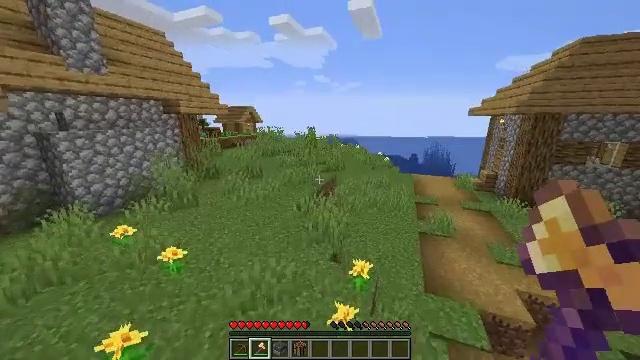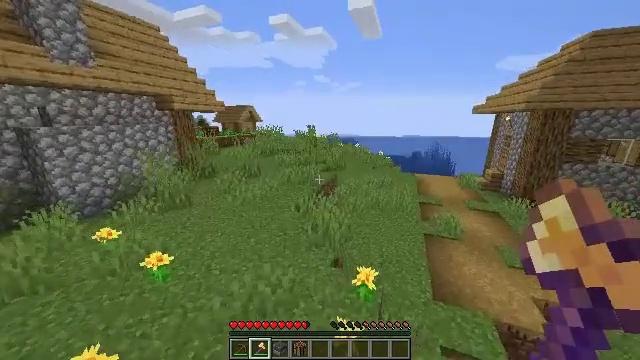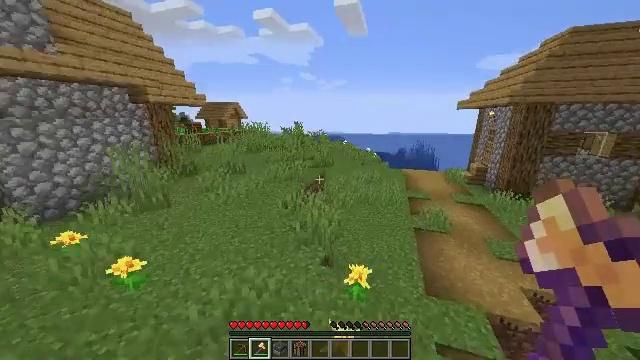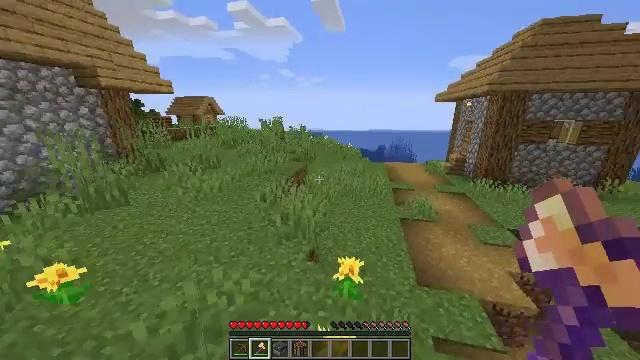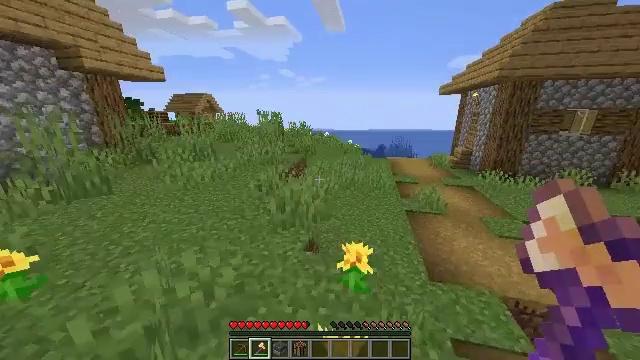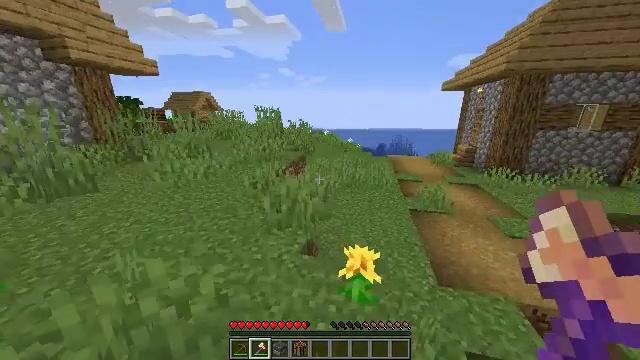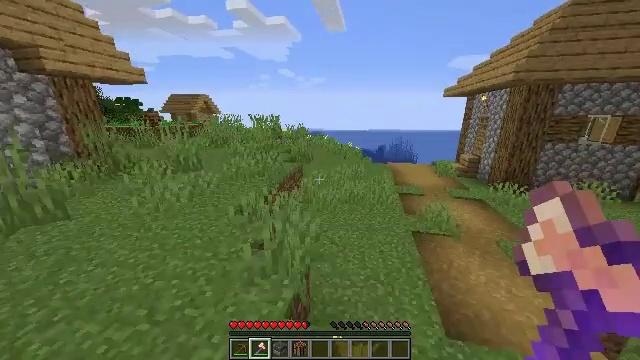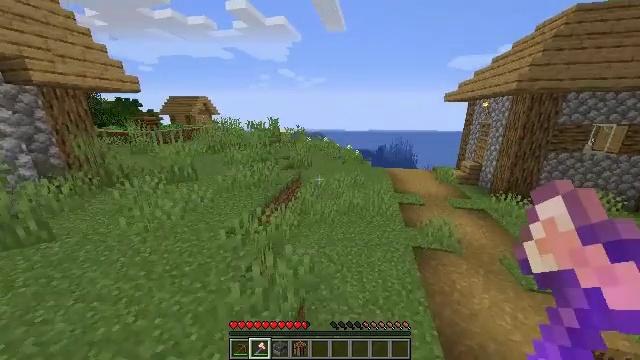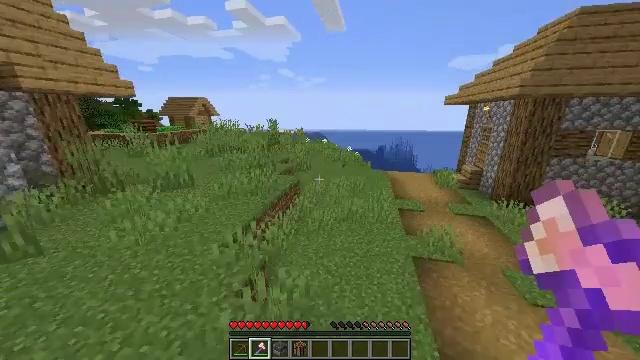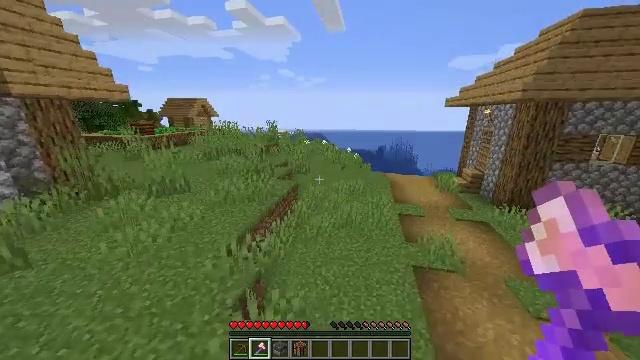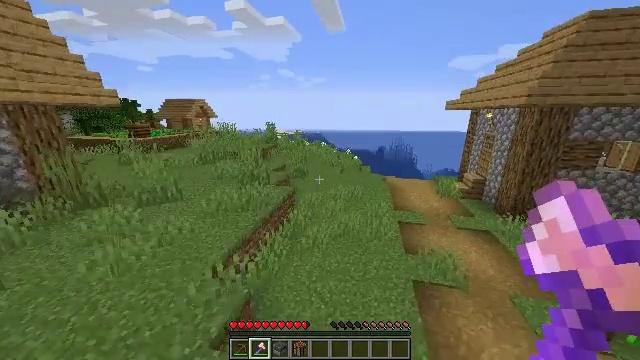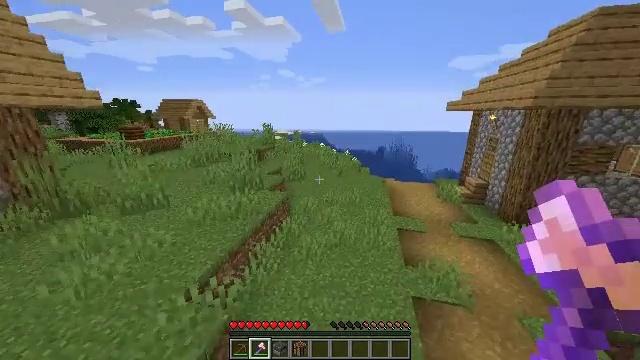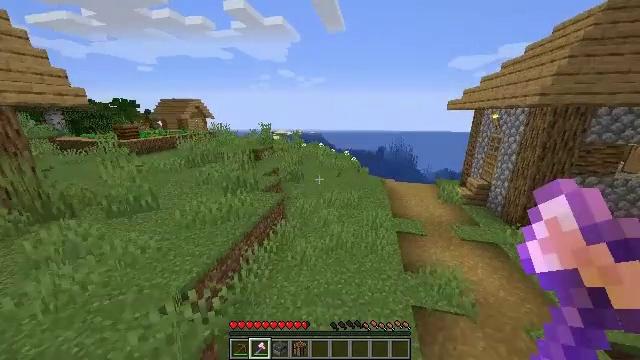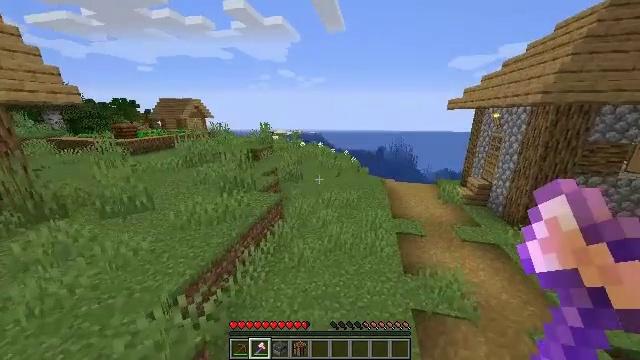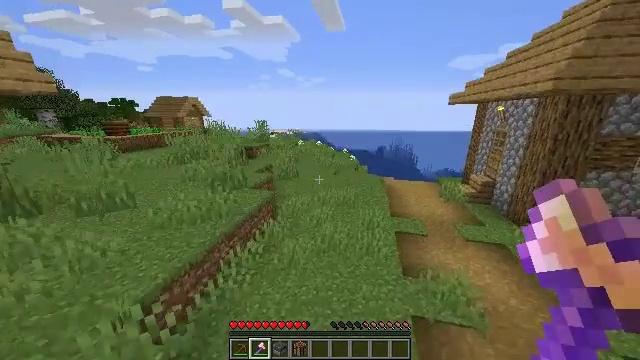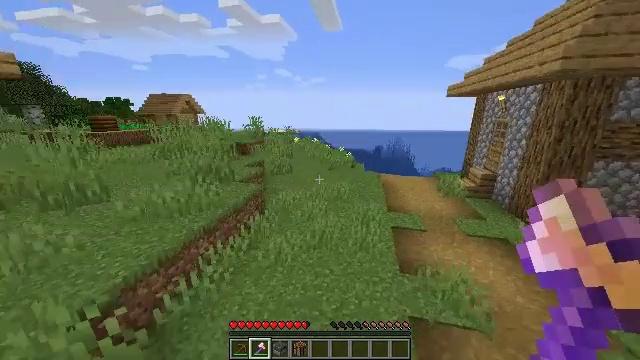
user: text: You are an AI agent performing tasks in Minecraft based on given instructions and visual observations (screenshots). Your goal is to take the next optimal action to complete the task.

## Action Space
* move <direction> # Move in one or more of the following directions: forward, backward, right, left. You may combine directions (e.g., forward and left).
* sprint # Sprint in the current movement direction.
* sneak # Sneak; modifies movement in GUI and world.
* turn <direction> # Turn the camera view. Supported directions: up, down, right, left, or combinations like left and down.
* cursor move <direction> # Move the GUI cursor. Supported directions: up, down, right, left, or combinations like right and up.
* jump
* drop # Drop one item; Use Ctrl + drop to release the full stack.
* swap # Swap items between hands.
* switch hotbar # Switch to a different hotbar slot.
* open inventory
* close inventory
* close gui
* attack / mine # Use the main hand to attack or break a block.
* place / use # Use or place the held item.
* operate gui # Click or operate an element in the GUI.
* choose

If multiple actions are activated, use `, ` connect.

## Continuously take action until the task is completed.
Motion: motion action
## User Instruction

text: Collect the blast furnace by mining it.
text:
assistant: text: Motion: move forward, jump
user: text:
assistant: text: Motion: move forward, turn right, jump
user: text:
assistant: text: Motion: move forward and move right, turn right, jump
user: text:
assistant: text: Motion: move forward and move right, jump
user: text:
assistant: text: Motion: move forward and move right, jump
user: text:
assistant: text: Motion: move forward and move right, jump
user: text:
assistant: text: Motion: move forward and move right, jump
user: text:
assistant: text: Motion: move forward and move right, jump
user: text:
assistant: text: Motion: move forward and move right, jump
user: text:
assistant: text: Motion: move forward and move right, jump
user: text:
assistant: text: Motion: move forward and move right, jump
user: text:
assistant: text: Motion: move forward and move right, jump
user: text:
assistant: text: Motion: move forward and move right, jump
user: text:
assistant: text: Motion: move forward and move right, jump
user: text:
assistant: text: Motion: move forward and move right, jump
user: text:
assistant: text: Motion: move forward, turn right, jump
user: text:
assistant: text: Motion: move forward, turn right, jump
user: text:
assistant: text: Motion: move forward, jump
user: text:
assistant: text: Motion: move forward, jump
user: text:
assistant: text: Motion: move forward, jump
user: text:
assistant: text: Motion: move forward, jump
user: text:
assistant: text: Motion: move forward, jump
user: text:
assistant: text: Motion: move forward, jump
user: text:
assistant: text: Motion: move forward and move left, jump
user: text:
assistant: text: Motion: move forward and move left, jump
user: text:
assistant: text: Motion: move forward and move left, turn right, jump
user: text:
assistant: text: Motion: move forward and move left, turn right, jump
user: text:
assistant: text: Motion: move forward and move left, turn right, jump
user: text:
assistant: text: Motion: move forward and move left, turn right, jump
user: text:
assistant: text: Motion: move forward and move left, jump